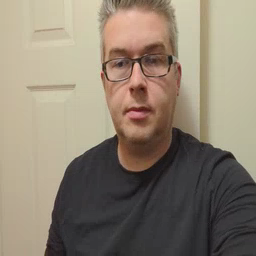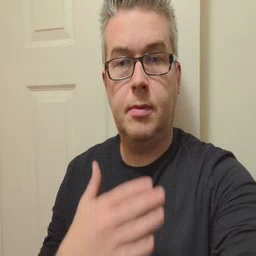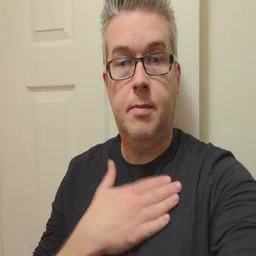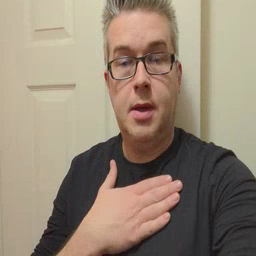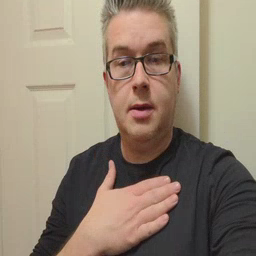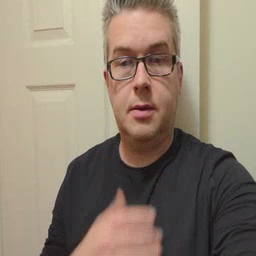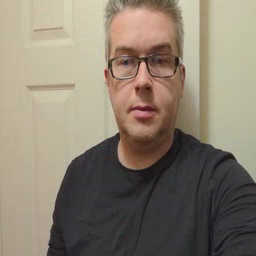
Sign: minemy